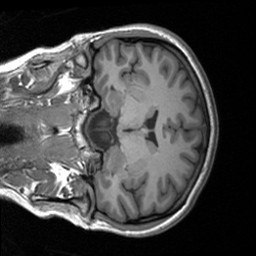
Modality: T1w
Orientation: coronal
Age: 24
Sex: female
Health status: healthy
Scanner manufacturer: siemens
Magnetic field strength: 3 T
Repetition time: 1.9 s
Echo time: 0.00226 s